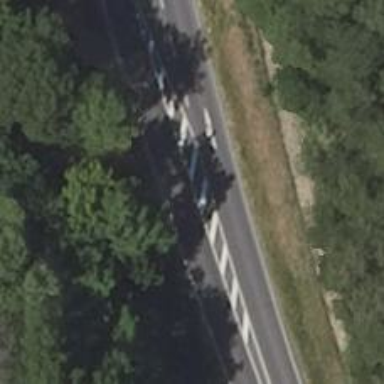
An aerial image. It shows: Asphalt road classified as primary highway.